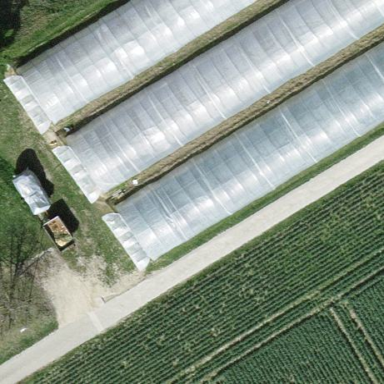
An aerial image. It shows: Area dedicated to greenhouse horticulture.